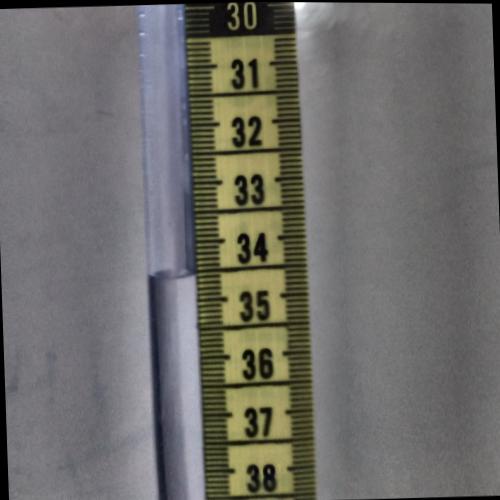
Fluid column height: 34.5 cm